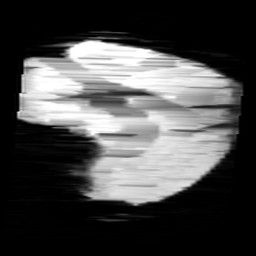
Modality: minIP
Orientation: sagittal
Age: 9
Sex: male
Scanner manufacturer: siemens
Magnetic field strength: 3 T
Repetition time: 0.027 s
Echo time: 0.02 s